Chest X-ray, AP view. Patient: 58 years old, sex M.
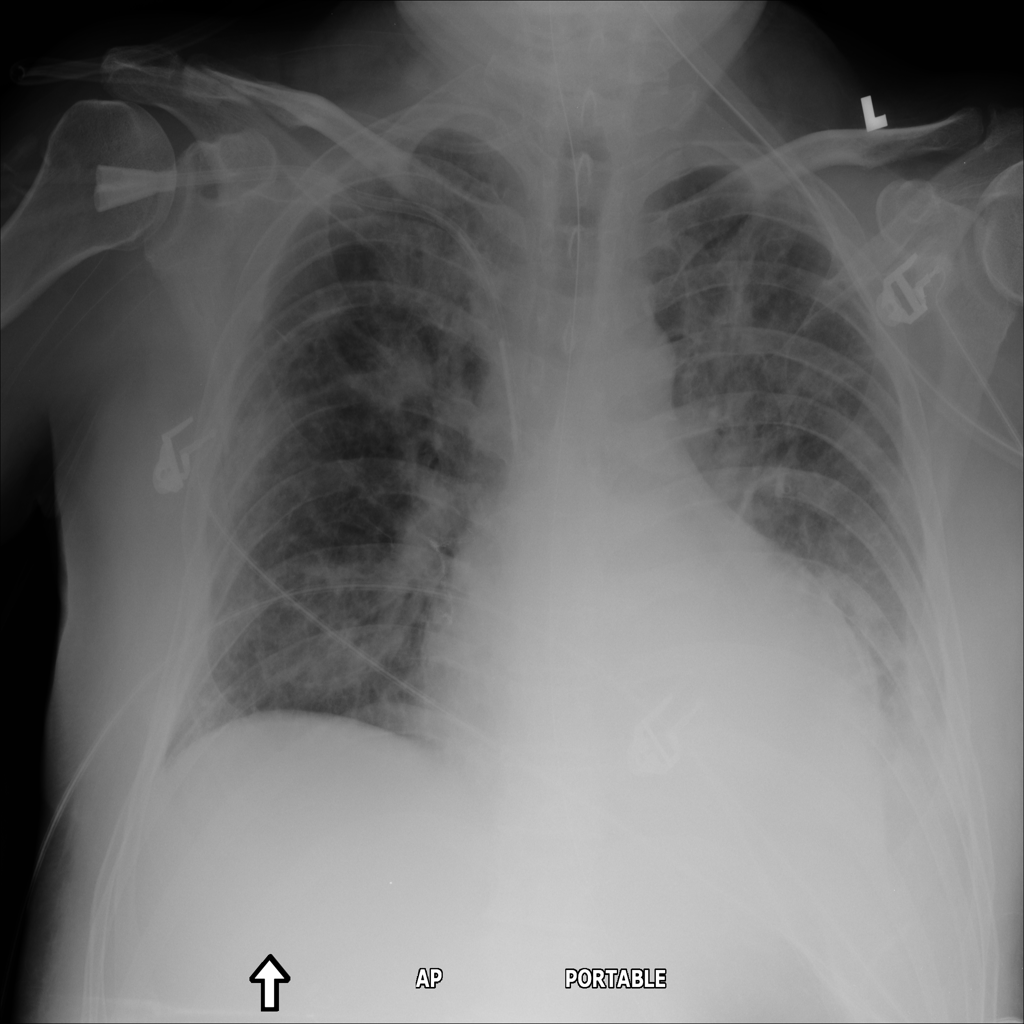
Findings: Cardiomegaly, Edema, Effusion